The plot shows how the frequency content of a bearing vibration signal evolves over time (STFT spectrogram). Based on the visible evidence, which condition applies: normal, inner_race, outer_race, ball?
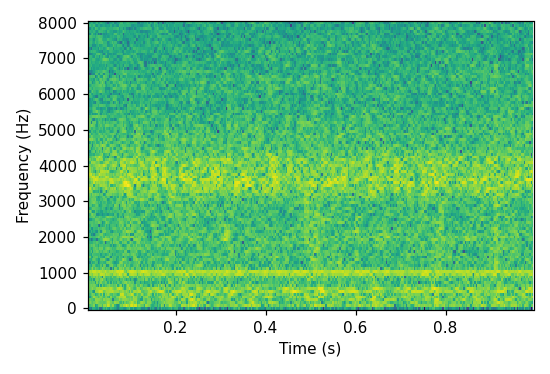
Answer: normal